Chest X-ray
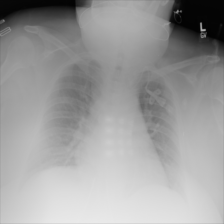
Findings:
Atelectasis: negative
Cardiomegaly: negative
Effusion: negative
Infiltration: negative
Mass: negative
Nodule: negative
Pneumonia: negative
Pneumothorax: negative
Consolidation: negative
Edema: negative
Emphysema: negative
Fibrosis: negative
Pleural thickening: negative
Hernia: negative